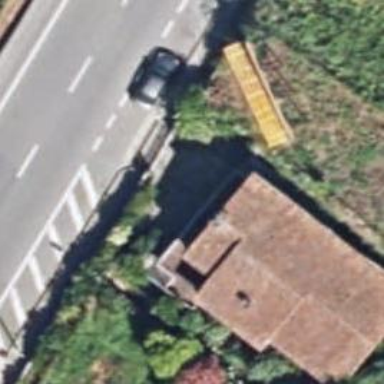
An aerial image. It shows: Simple and straightforward house.